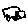
Label: car